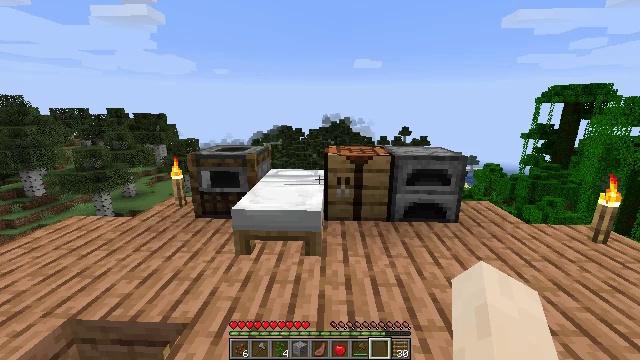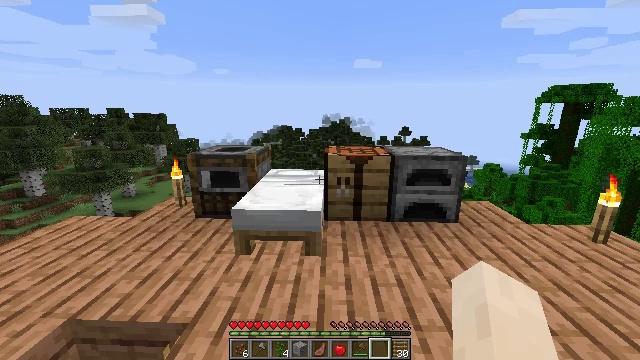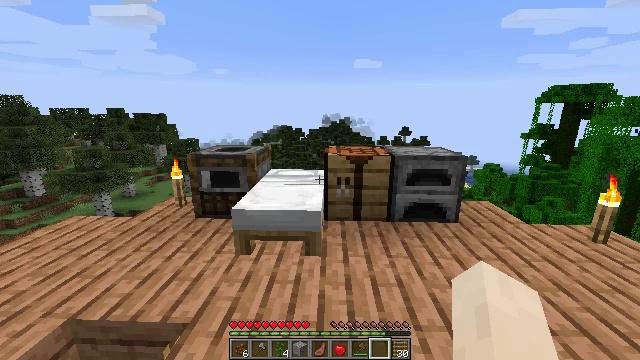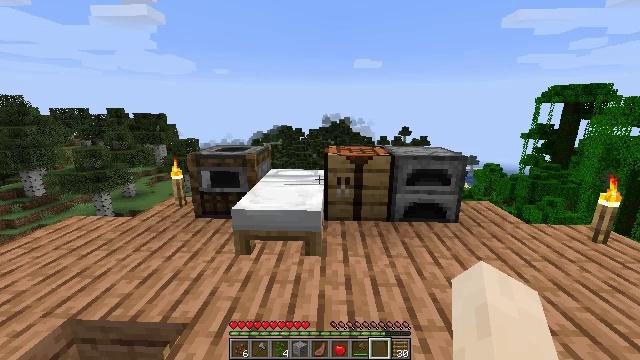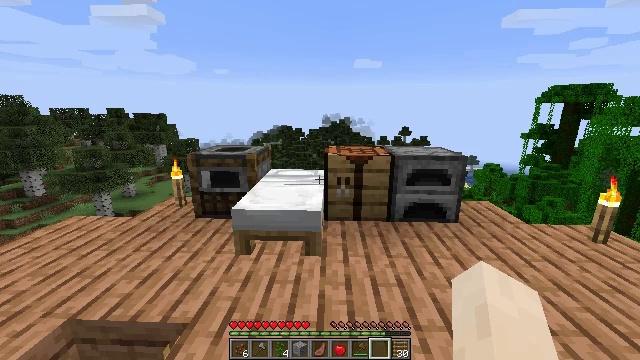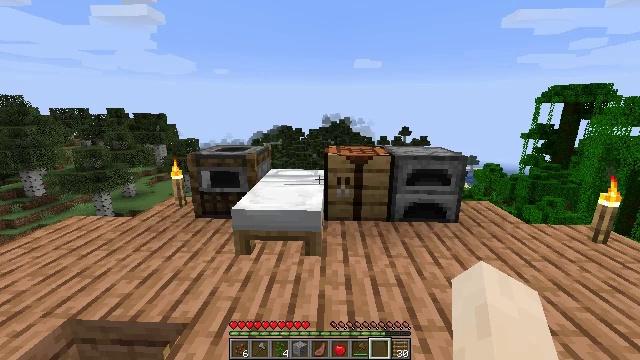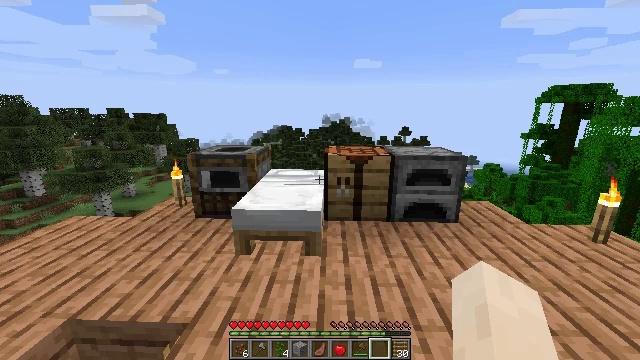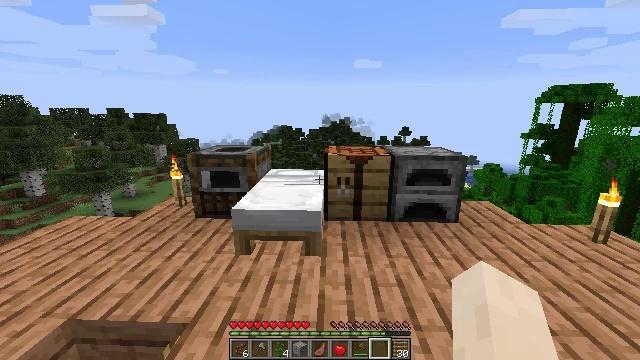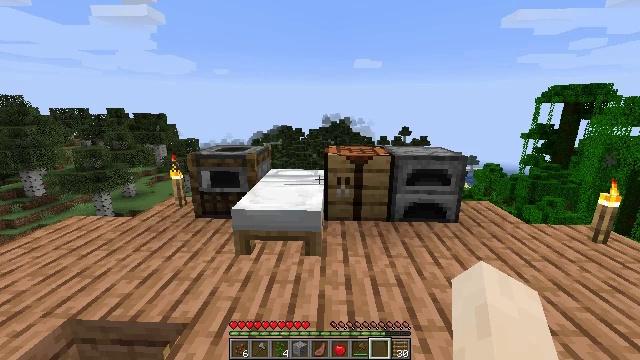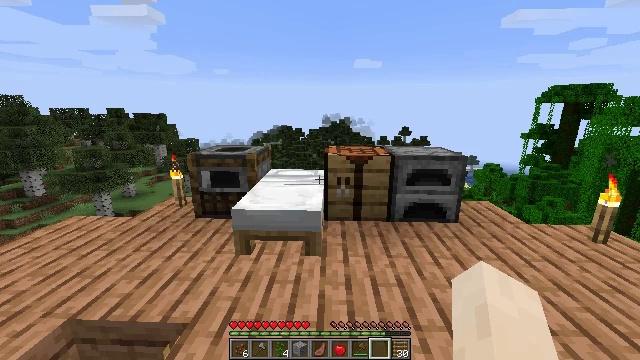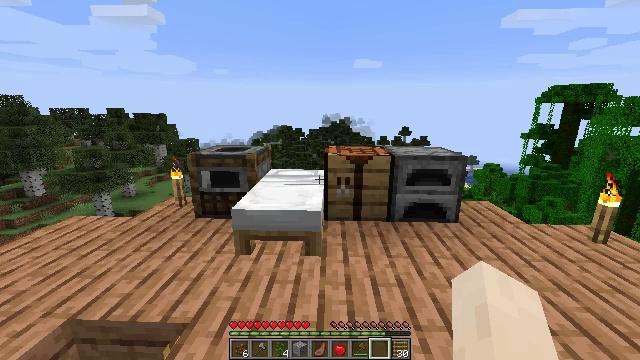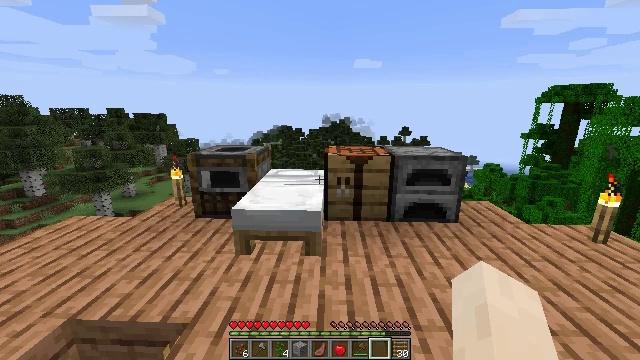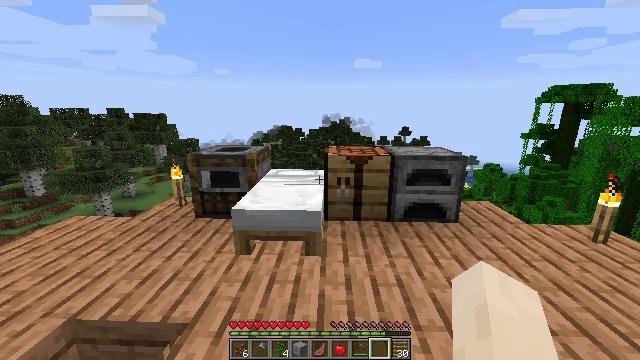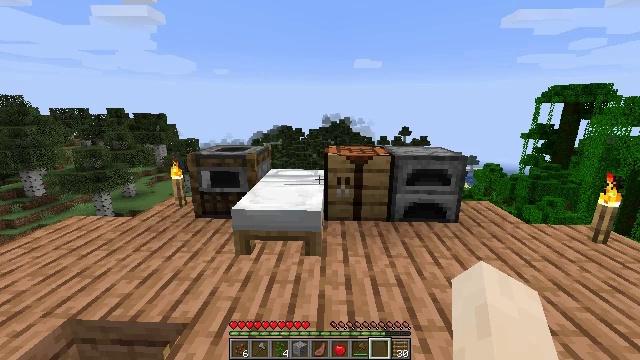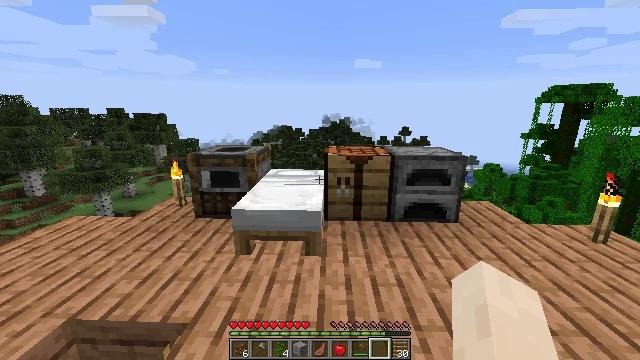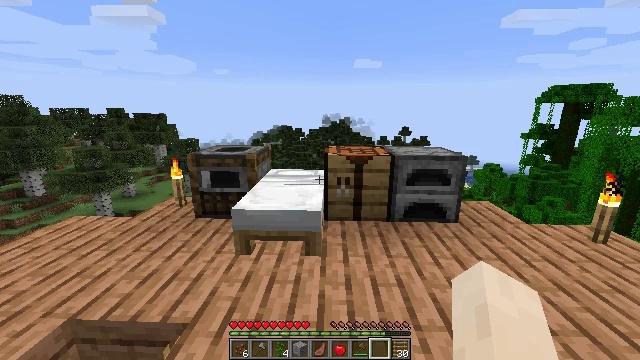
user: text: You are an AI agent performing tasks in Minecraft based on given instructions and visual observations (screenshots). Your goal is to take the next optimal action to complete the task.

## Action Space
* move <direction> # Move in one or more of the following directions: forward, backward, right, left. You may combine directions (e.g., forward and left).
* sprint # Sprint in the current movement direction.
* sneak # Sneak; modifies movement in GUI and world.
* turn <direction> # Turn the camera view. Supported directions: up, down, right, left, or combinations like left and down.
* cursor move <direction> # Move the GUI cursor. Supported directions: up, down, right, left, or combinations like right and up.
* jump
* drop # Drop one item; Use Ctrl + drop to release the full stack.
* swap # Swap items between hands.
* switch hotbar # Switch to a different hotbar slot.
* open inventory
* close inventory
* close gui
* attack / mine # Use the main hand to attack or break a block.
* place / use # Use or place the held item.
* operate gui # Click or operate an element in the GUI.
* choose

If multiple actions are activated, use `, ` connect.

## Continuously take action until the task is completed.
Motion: motion action
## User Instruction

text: Make sugar using sugarcane.
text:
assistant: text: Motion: no_op
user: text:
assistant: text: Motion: no_op
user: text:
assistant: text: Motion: no_op
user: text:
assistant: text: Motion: no_op
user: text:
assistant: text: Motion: no_op
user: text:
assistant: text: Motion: no_op
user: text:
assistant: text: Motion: no_op
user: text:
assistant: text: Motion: no_op
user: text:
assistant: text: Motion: no_op
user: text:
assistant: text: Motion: no_op
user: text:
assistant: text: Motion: no_op
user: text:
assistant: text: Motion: no_op
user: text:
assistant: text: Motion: no_op
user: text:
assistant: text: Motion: no_op
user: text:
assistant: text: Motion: no_op
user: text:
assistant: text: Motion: no_op
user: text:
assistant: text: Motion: no_op
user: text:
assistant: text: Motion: no_op
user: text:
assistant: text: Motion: no_op
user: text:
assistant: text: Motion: no_op
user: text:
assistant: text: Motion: no_op
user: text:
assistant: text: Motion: no_op
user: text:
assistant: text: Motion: no_op
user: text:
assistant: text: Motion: no_op
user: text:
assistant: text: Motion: no_op
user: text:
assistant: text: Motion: no_op
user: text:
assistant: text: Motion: no_op
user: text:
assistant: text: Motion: no_op
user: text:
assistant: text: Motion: no_op
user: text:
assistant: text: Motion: no_op